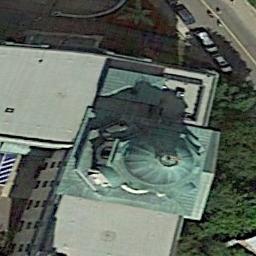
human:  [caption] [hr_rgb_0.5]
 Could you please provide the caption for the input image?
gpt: A church with a gray roof with several turquoise towers on the roof, Many trees and a road around the church, And many cars on the road .

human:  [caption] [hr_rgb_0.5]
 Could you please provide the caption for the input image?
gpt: This is a church  There are many trees around it .

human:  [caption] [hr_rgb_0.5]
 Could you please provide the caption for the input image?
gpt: There is a church with a blue circular roof next to some trees .

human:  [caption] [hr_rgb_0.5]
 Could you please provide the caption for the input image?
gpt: The church with a green circular pointed tower is surrounded by other buildings and some trees .

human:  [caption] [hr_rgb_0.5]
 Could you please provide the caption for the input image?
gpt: A church with a green round roof and some trees beside .